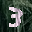
Label: 3